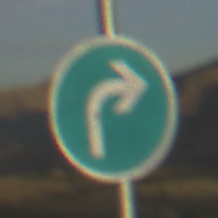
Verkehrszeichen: VorgeschriebeneFahrtrichtungRechts
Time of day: SunriseSunset
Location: Outdoor (Nature)
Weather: PartlyCloudy
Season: NotSpecified
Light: Natural